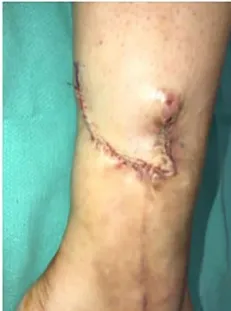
Reconstruction of a non-healing lower extremity surgical defect. (C) Flap advancement and closure.
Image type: medical_photograph (other_medical_photograph)